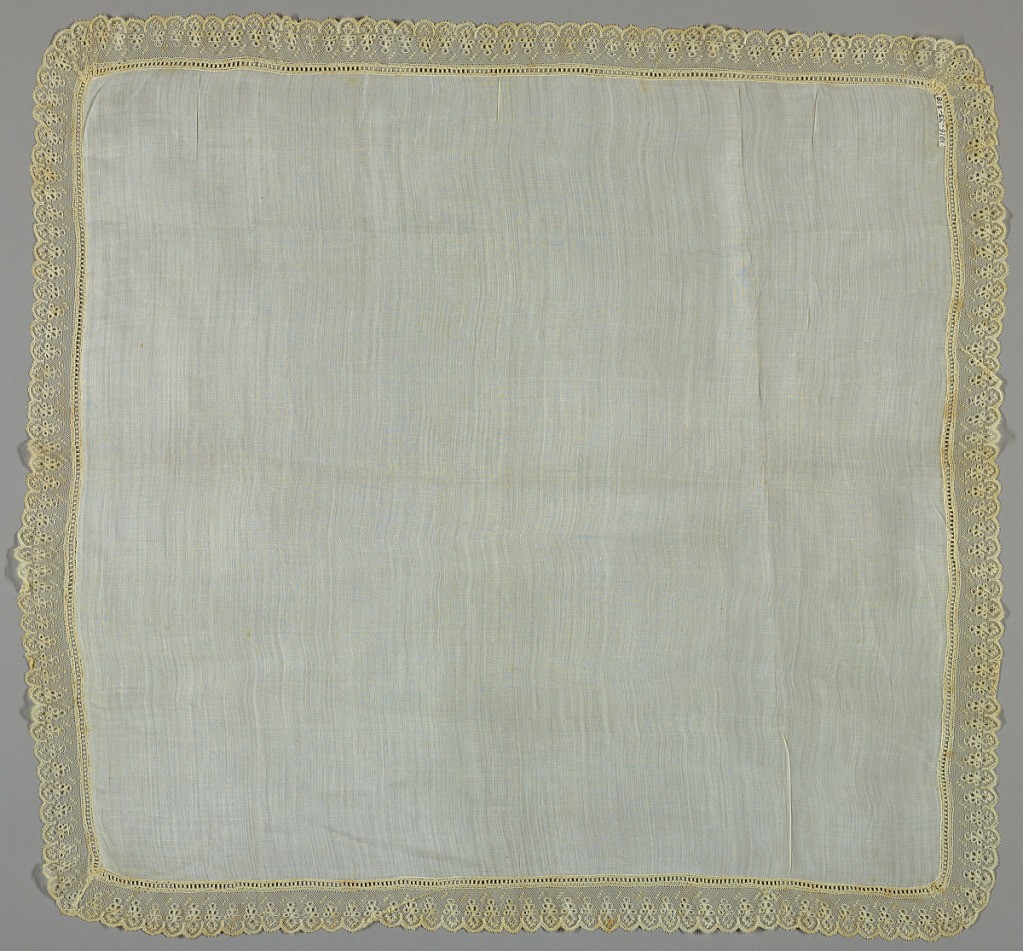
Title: Handkerchief
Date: ca. 1800
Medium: linen Technique: bobbin lace made in Lille style with heavy outlining thread
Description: Handkerchief made in Lille-style edging.